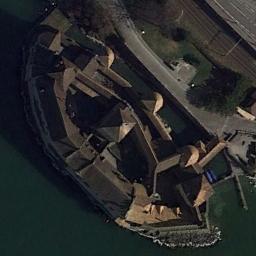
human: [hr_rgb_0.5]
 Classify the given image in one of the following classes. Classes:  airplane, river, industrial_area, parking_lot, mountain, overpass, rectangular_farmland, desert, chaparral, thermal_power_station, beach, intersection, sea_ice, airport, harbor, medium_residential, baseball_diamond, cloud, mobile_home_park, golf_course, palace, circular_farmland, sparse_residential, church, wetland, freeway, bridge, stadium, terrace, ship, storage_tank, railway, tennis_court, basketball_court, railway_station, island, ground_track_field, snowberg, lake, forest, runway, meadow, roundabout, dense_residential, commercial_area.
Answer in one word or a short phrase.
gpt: palace